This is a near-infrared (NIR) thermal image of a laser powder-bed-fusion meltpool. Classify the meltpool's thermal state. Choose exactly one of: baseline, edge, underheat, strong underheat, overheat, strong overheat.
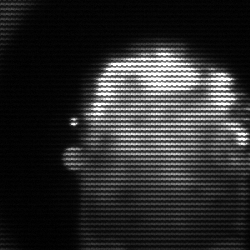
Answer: baseline